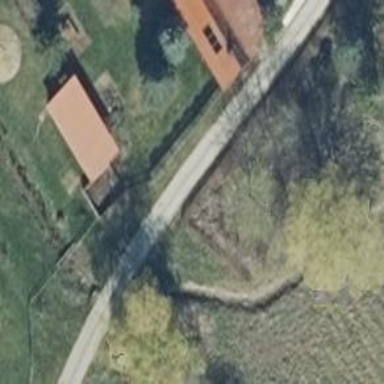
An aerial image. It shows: Service road that crosses over bridge.